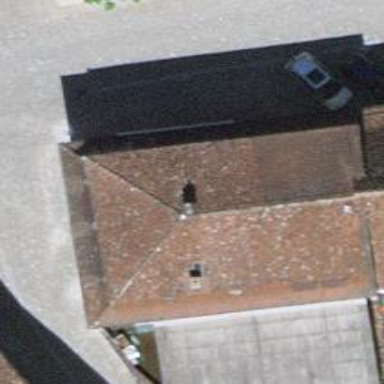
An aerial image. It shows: Restaurant.